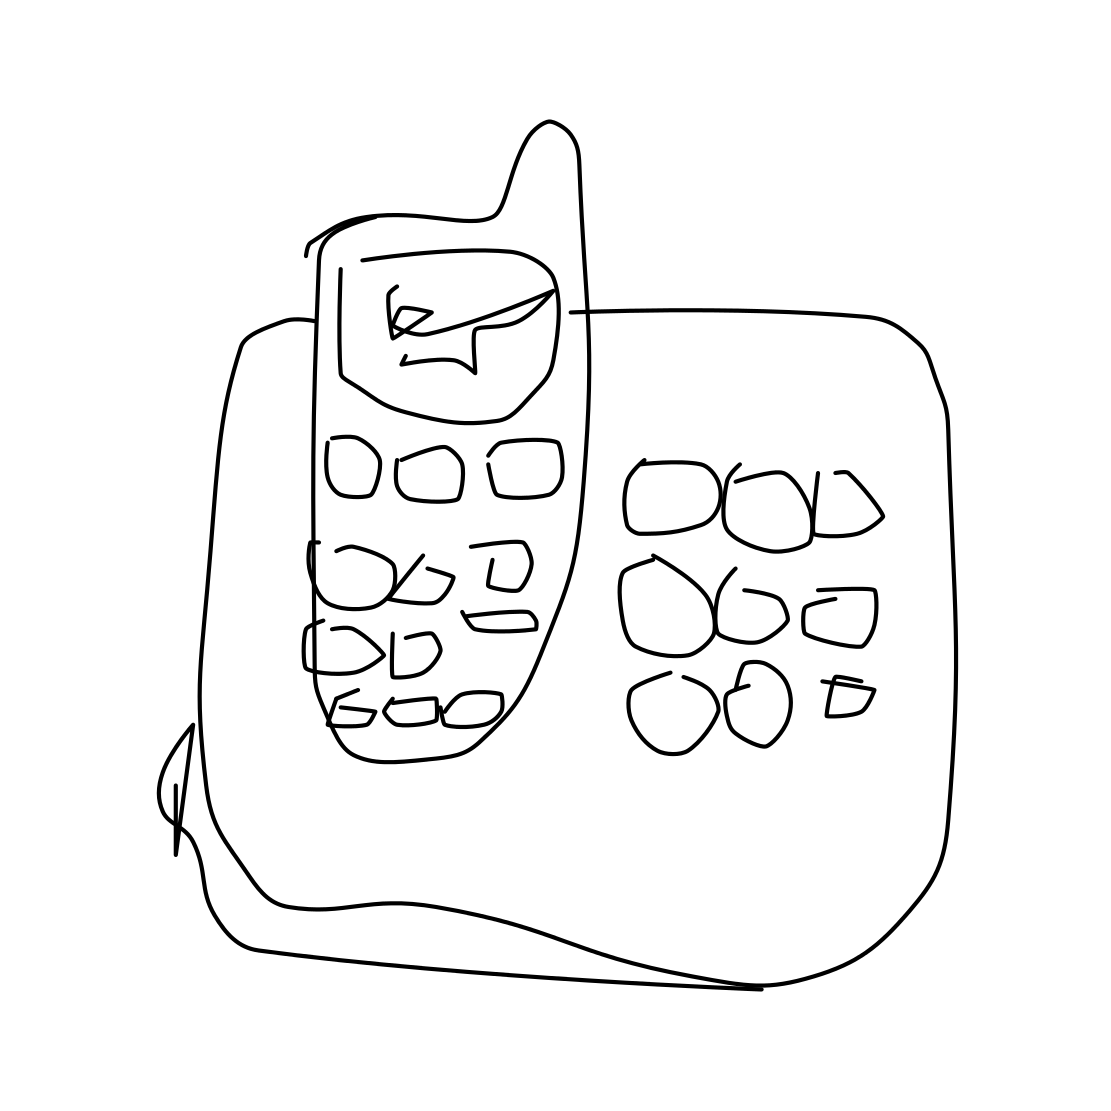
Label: telephone